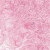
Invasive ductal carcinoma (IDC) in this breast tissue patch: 0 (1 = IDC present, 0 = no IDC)